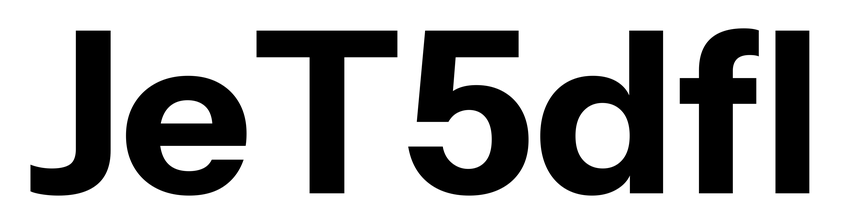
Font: InstrumentSans_Bold